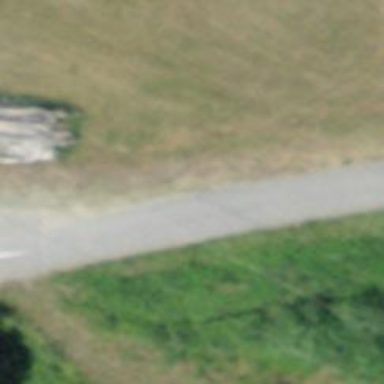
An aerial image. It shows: Compacted cycleway.